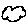
Label: cloud